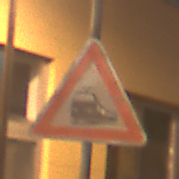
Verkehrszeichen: Bahnuebergang
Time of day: Night
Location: Outdoor (Urban)
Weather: Clear
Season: NotSpecified
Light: Artificial